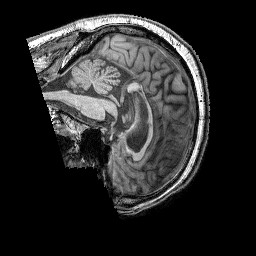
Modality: T1w
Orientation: sagittal
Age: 49
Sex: male
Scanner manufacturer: siemens
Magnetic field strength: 3 T
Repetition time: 2.25 s
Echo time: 0.00411 s